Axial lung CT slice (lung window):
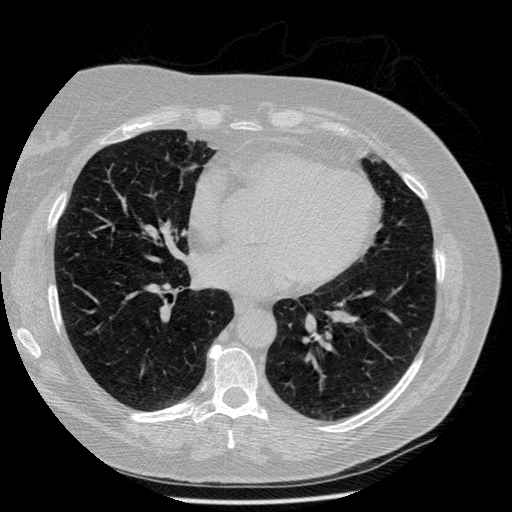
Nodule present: no